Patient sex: F
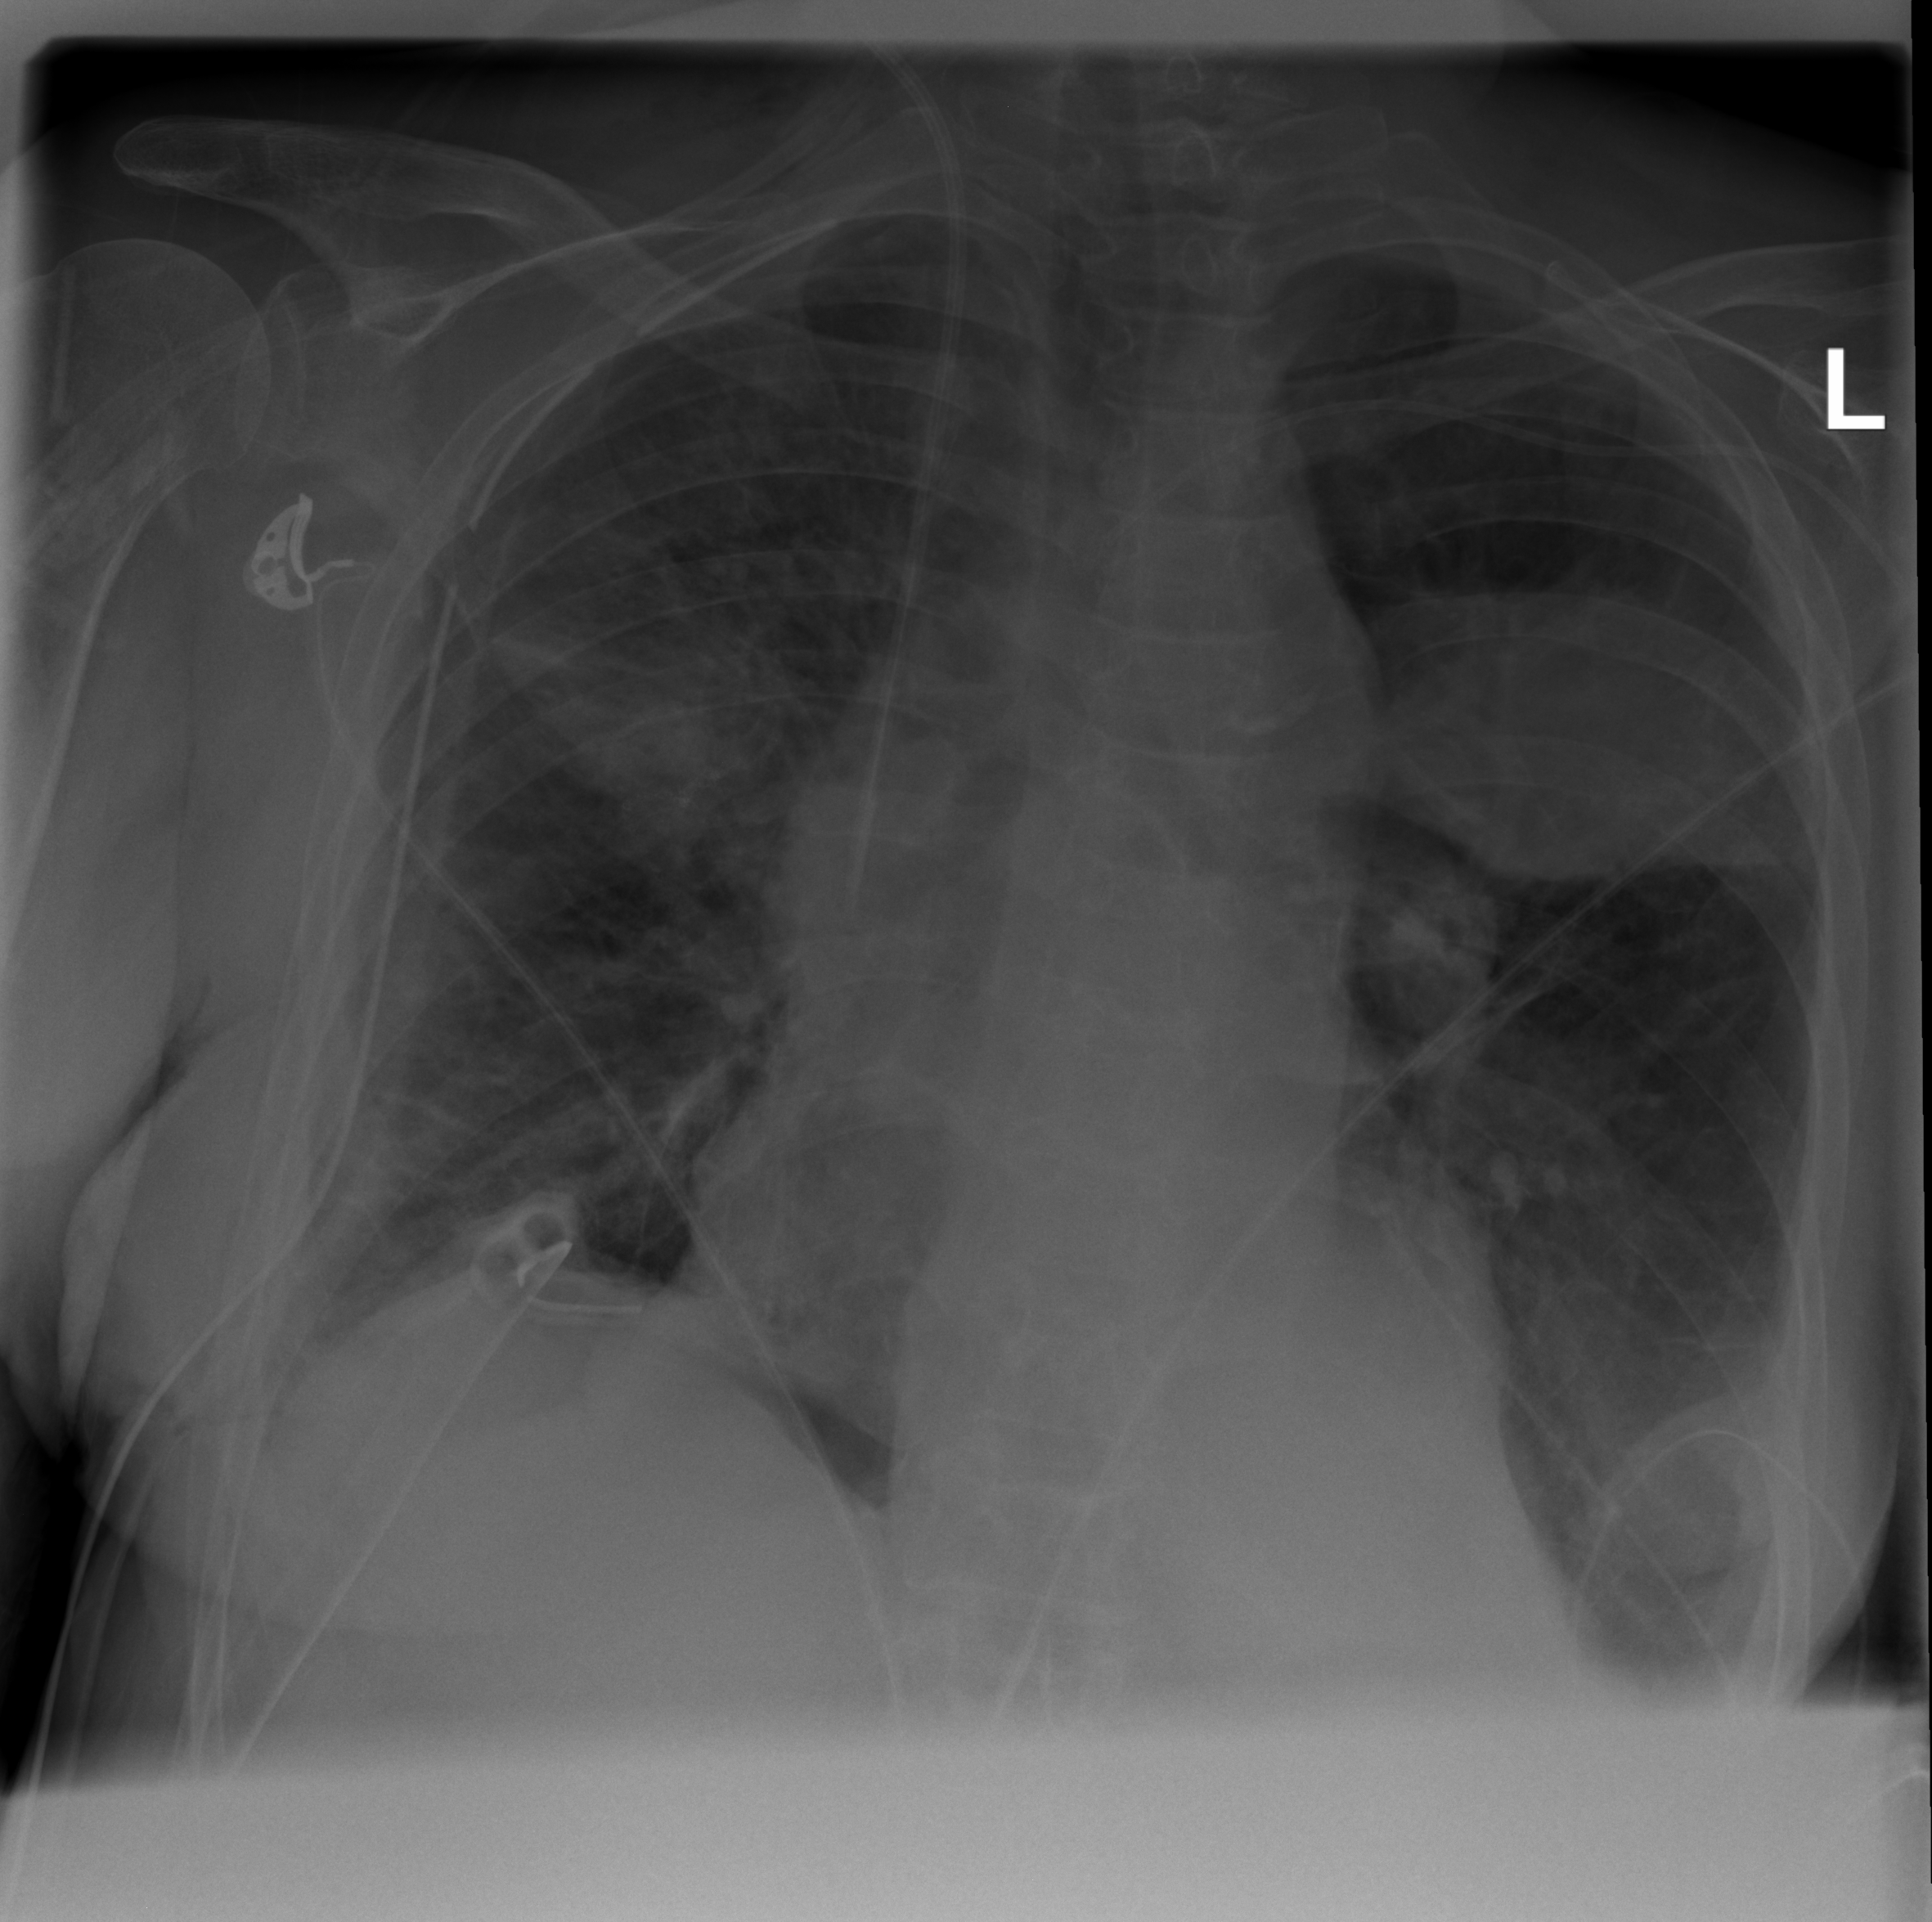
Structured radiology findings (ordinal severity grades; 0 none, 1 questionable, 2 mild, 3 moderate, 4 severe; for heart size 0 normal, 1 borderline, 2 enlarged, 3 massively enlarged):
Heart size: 2
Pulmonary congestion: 2
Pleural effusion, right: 2
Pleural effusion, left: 2
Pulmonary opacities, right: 2
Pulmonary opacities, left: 2
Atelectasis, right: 2
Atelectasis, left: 3